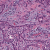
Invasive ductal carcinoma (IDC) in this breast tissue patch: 1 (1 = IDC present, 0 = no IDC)